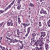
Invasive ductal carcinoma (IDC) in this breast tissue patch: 1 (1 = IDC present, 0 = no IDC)